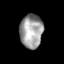
Tissue: skin
Cell type: Epithelial cells
Senescence score: 0.2175
Nuclear area (px): 753
Mean DAPI intensity: 158.412